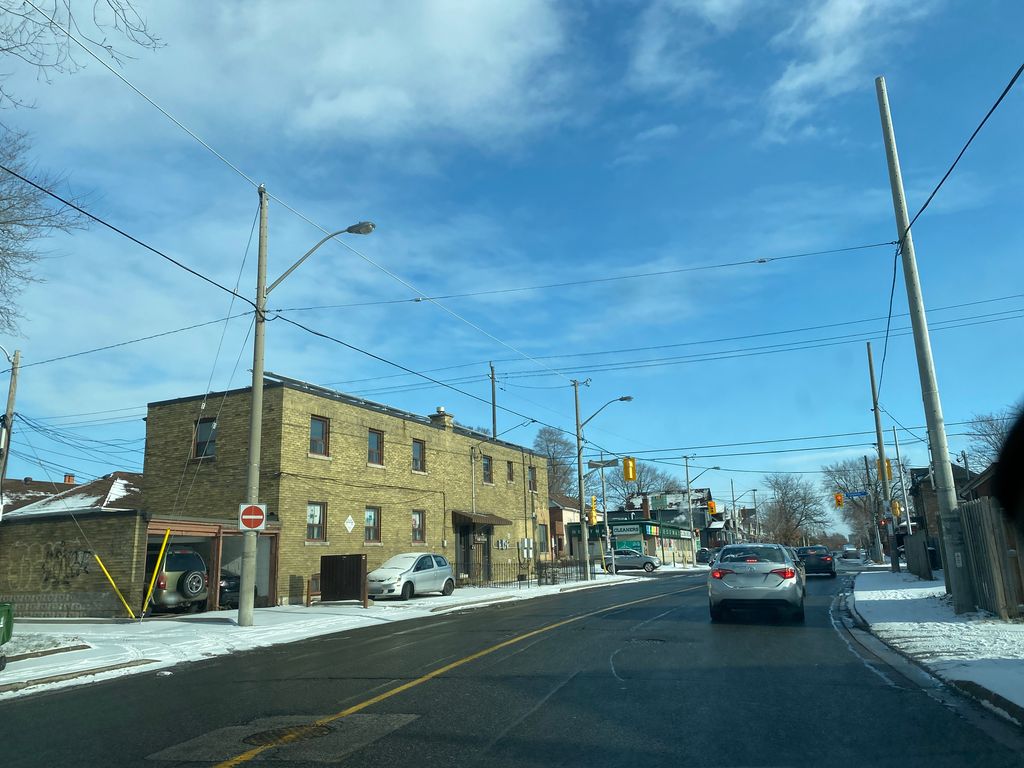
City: toronto